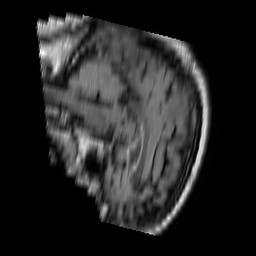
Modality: FLAIR
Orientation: sagittal
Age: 67
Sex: male
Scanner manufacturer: philips
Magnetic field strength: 1.5 T
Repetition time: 11 s
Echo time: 0.14 s